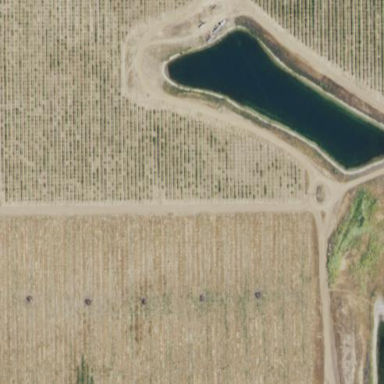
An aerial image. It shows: Pond which serves as water storage reservoir.